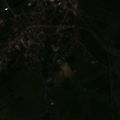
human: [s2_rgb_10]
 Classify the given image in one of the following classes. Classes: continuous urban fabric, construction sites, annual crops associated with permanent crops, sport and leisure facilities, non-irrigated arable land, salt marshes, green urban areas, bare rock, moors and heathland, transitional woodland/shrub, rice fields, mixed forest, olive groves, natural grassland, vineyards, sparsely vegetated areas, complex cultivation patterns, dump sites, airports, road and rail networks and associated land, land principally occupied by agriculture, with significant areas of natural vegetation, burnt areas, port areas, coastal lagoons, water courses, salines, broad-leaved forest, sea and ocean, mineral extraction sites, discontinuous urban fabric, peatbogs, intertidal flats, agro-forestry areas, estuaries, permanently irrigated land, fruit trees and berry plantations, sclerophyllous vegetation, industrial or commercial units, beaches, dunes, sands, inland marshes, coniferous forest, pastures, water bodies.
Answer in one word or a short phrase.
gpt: discontinuous urban fabric, pastures, land principally occupied by agriculture, with significant areas of natural vegetation